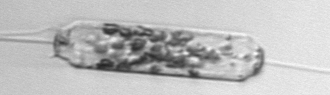
Label: Ditylum_brightwellii